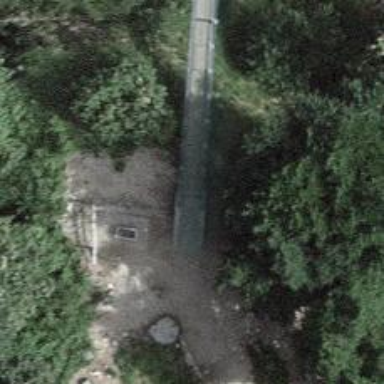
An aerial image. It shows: Footway that is bridge with simple suspension structure.